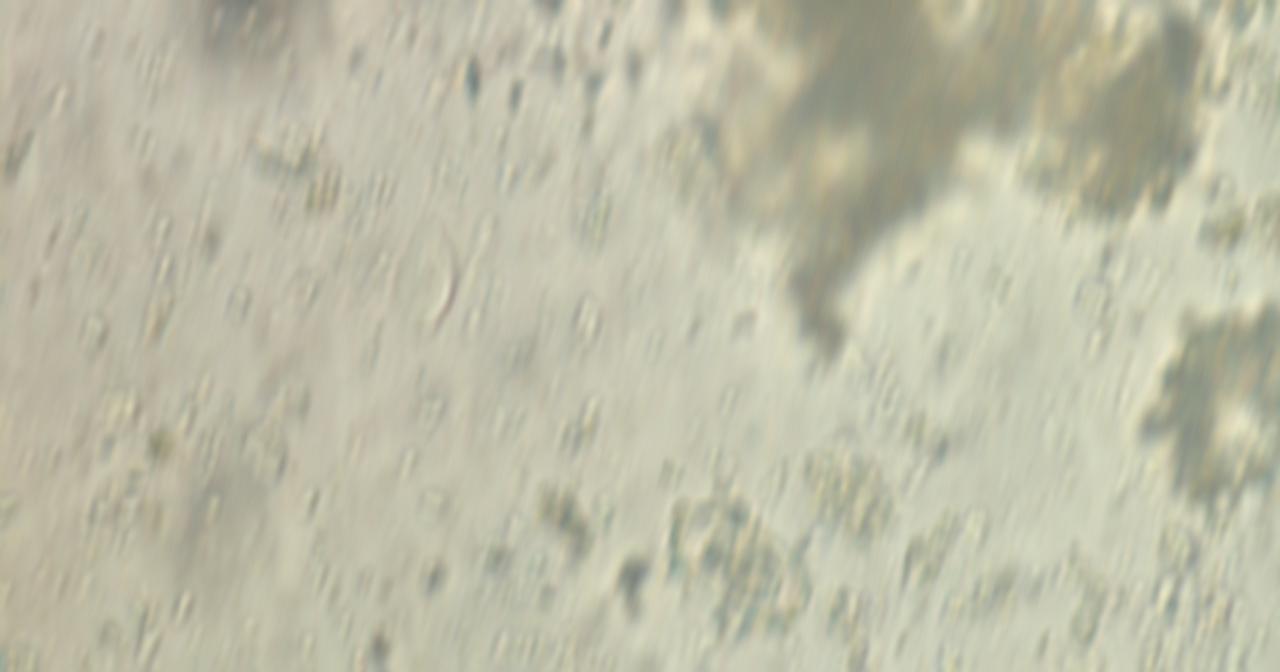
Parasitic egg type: Capillaria philippinensis